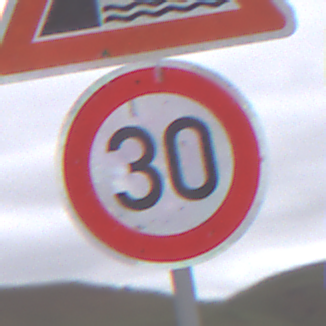
Verkehrszeichen: Geschwindigkeit30
Zusatzzeichen oben: Ufer
Umgebung: Outdoor, Nature
Tageszeit: Midday
Wetter: Overcast
Licht: Natural
Jahreszeit: NotSpecified
Kontrast: LowContrast